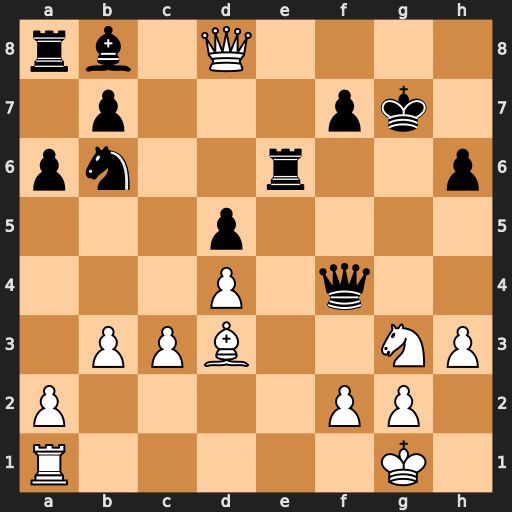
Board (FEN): rb1Q4/1p3pk1/pn2r2p/3p4/3P1q2/1PPB2NP/P4PP1/R5K1
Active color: w
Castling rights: -
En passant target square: -
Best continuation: Nh5#